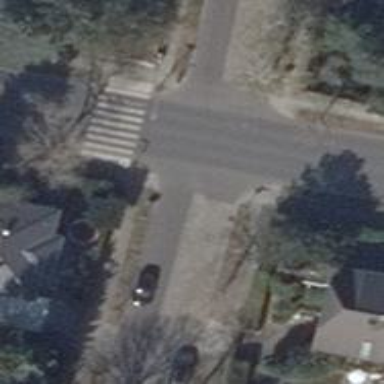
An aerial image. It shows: Unmarked road crossing.